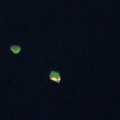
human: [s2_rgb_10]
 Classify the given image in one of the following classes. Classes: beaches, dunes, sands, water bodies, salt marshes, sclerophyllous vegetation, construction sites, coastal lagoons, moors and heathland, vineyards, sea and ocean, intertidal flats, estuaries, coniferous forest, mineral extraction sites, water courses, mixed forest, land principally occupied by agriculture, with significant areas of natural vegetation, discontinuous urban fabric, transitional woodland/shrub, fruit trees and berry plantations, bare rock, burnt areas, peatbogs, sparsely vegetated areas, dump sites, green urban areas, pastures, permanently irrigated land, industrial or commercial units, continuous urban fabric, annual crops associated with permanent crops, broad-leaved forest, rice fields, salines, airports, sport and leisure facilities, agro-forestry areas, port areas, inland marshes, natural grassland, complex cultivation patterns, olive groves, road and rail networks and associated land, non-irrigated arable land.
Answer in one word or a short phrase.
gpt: water bodies